Question: I'm working on PostgreSQL with SQL.
I have a column date that is a string and I want to extract the month:

I tried:
'''
SELECT EXTRACT(MONTH FROM cast(date as date)) FROM table_name ;
'''
I got:
> ERROR: ERREUR: syntaxe en entree invalide pour le type date : " janvier 2020 "
Can anyone help me please?
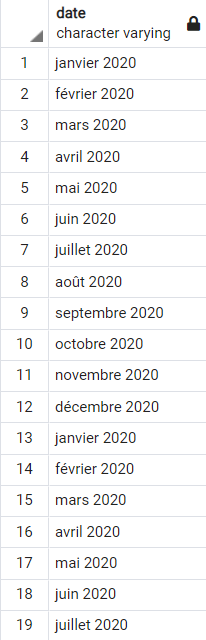
Answer: try
'''
select
split_part(date, ' ', 2) as month
from table_name
'''
.